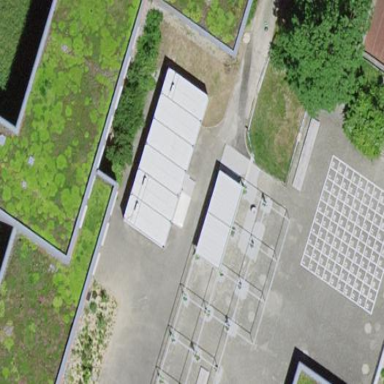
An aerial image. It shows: School building.